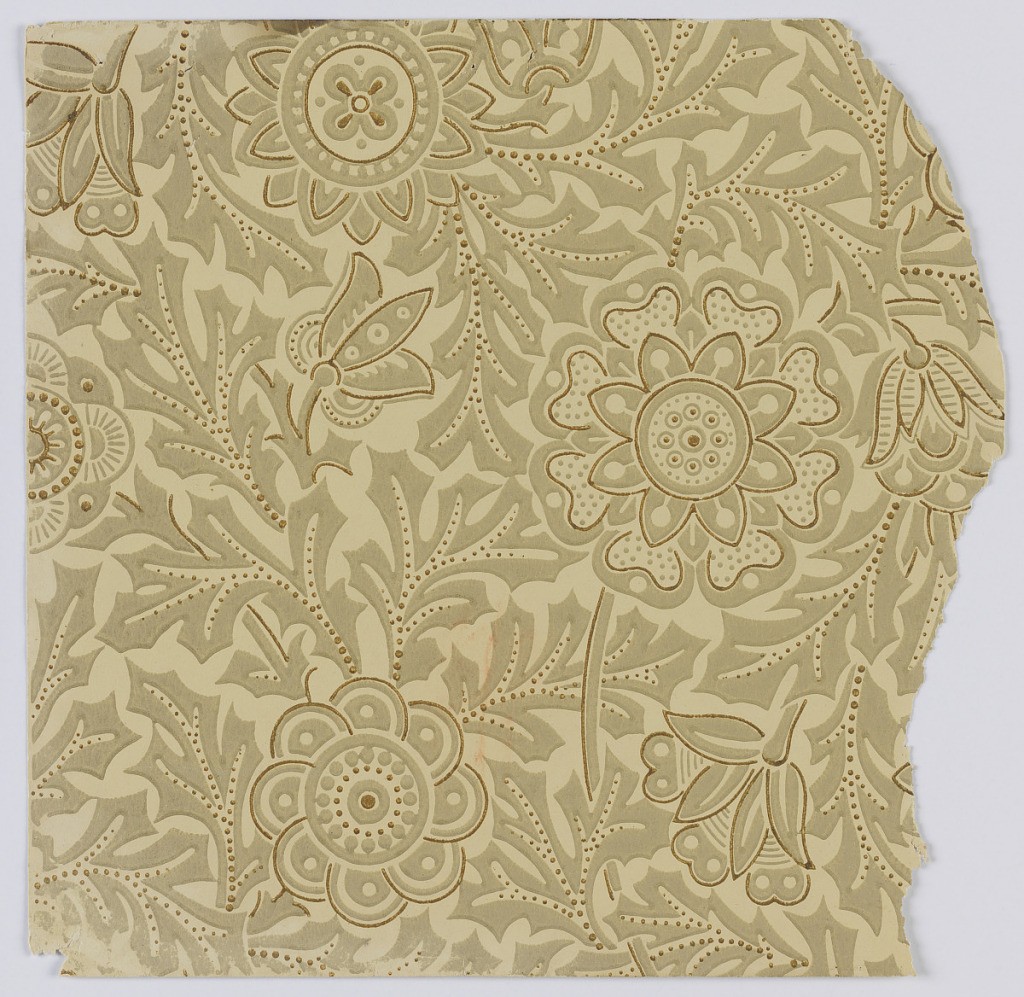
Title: Sidewall sample
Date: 1880–90
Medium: Machine-printed on paper
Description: Fragmentary wallpapers from sample book, including aesthetic-style and Anglo-Japanesque designs.

72 pages of samples.